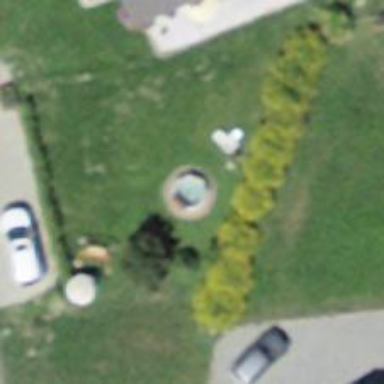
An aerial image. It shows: Fountain.